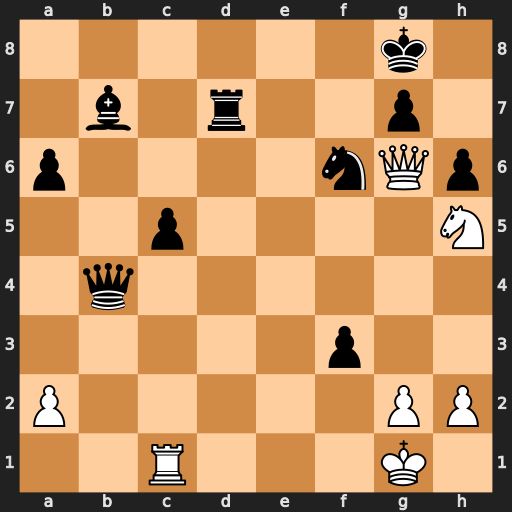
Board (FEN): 6k1/1b1r2p1/p4nQp/2p4N/1q6/5p2/P5PP/2R3K1
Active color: w
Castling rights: -
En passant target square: -
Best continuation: Nxf6+ Kh8 Qe8#